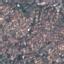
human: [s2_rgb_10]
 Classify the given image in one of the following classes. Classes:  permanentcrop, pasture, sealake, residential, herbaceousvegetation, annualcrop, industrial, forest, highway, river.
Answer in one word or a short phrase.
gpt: Residential